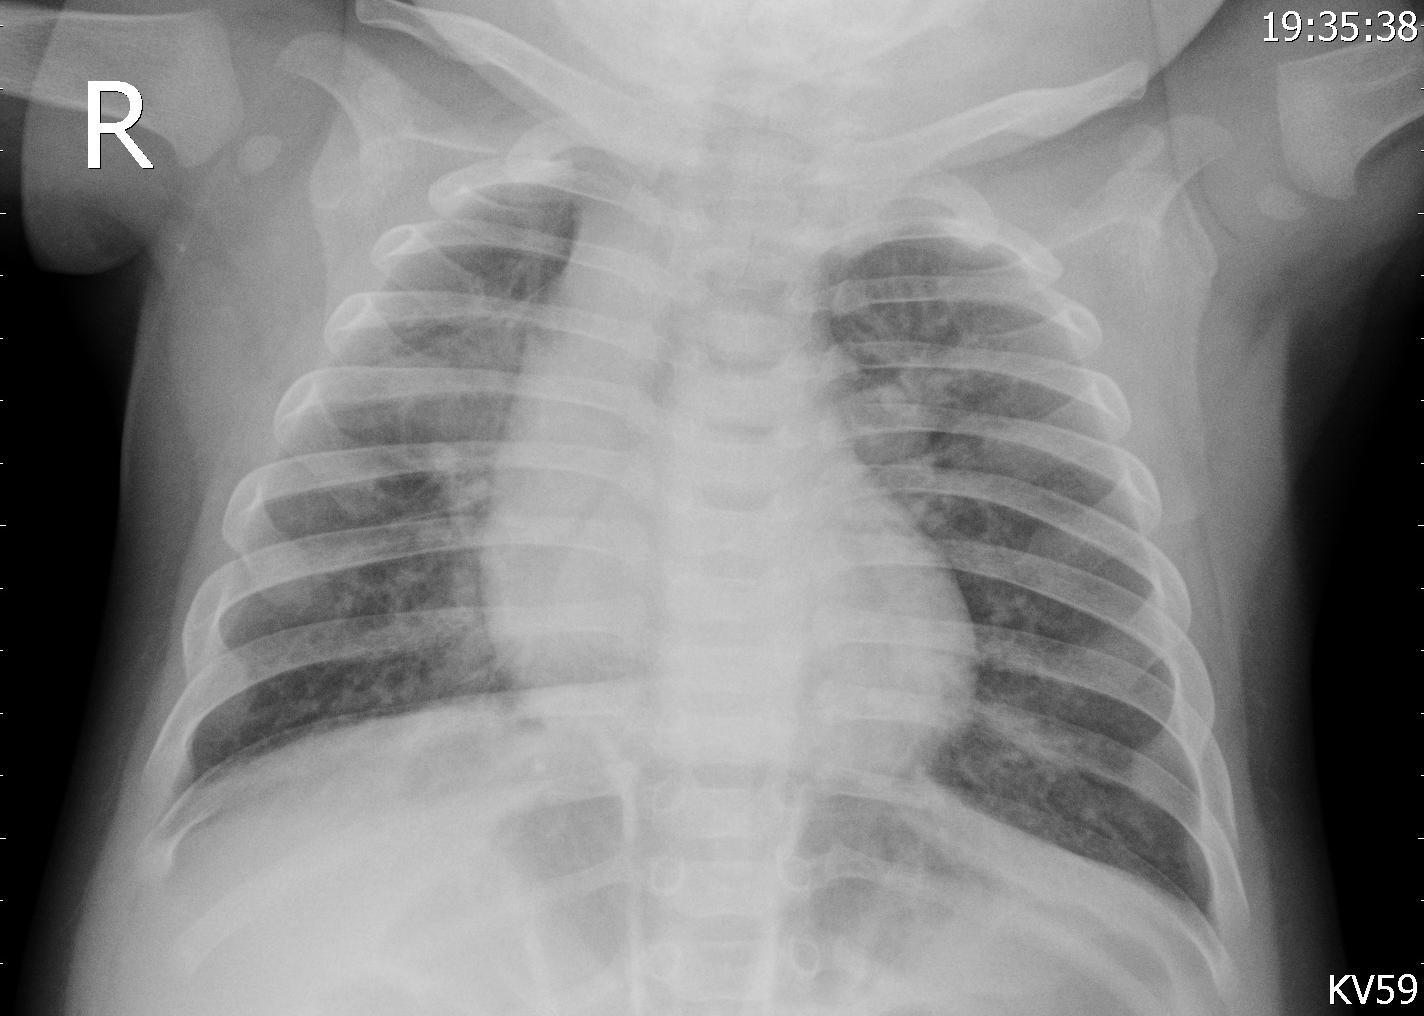
Diagnosis: PNEUMONIA